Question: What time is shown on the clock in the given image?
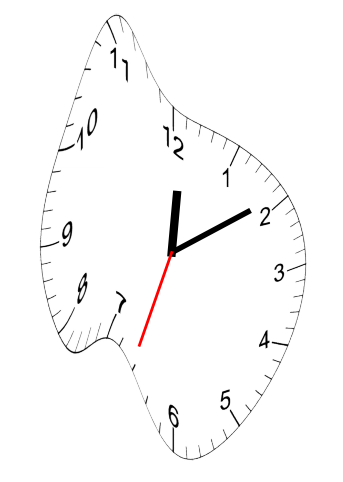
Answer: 12:09:33